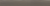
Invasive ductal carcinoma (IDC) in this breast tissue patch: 0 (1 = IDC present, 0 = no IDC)